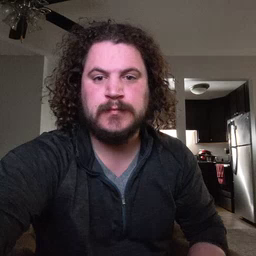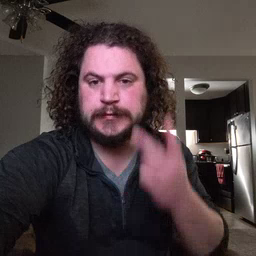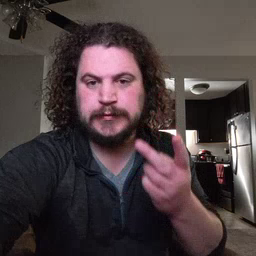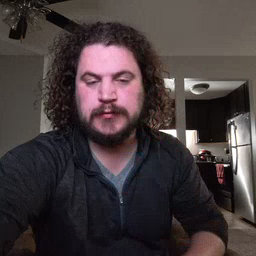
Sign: see